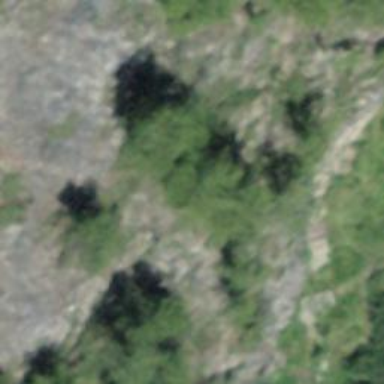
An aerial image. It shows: Natural cliff.